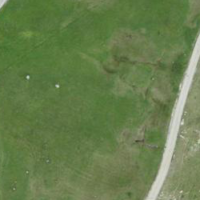
EUNIS habitat code: 26
Species observed at this site:
Geum urbanum